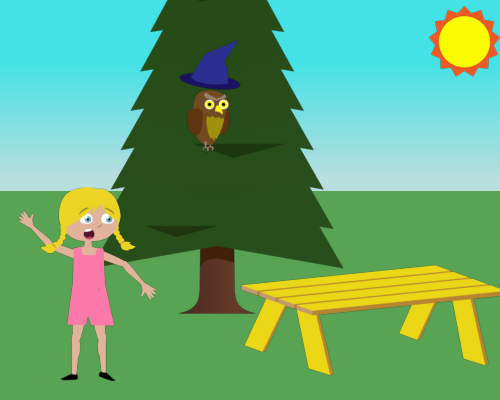
in the center is a pine tree with an owl in it and it is wearing a wizards hat left of the tree there is a surprised waving girl and to the right of the tree is a table and in the upper right hand corner is a small sun